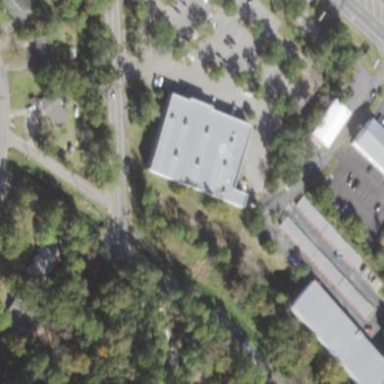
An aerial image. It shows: Commercial building.